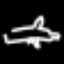
Label: airplane